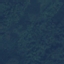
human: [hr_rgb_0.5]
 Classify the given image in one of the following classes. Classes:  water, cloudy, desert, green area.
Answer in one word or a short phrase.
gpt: green area